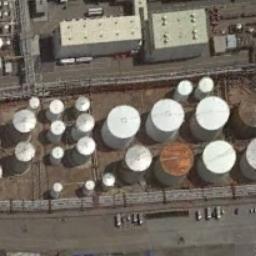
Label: storage_tank